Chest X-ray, PA view. Patient: 36 years old, sex F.
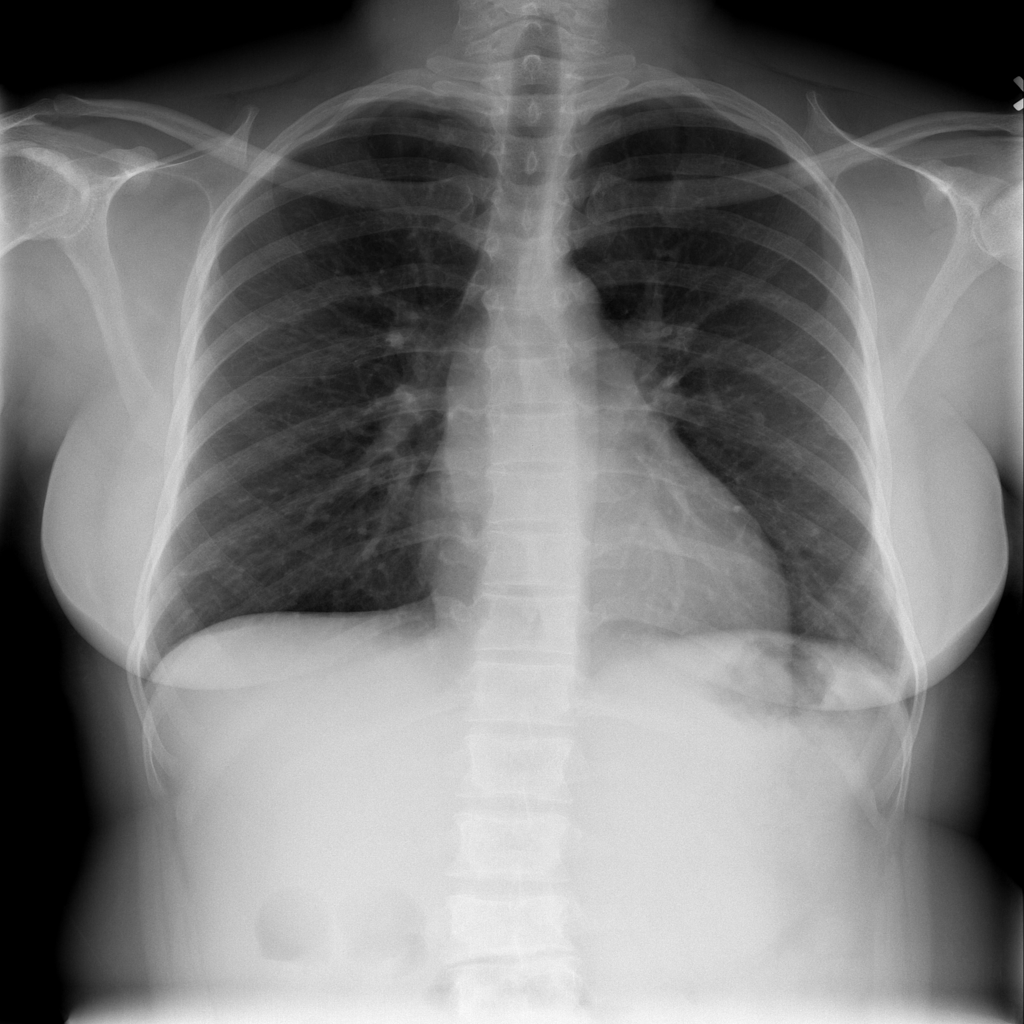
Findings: No Finding